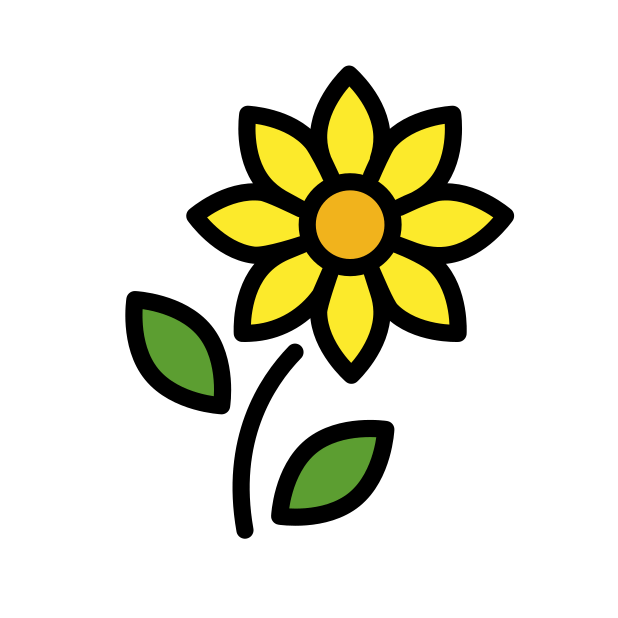
Emoji: 🌻
Name: sunflower
Unicode: 0x1f33b